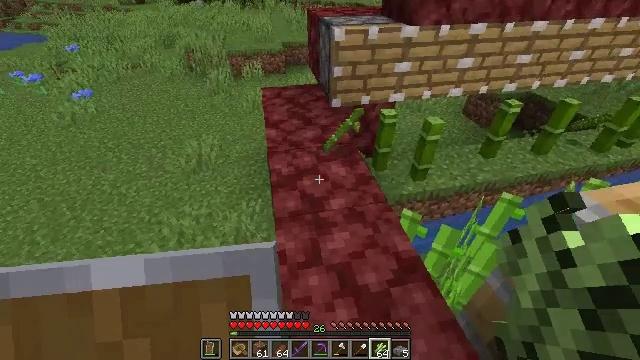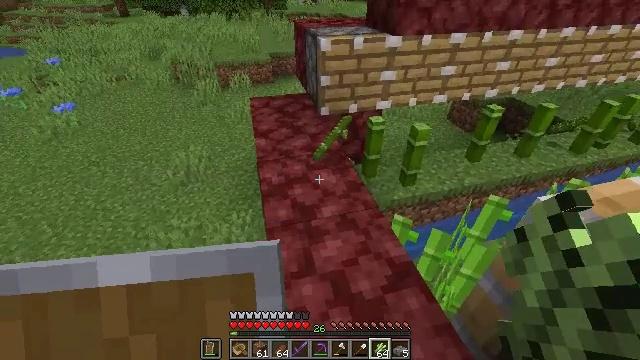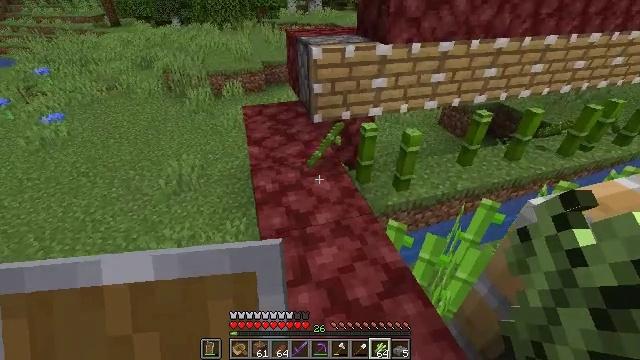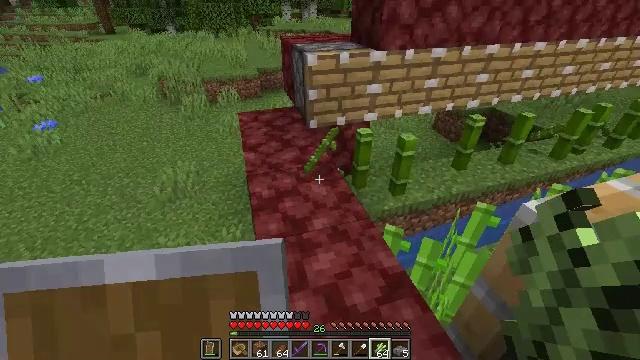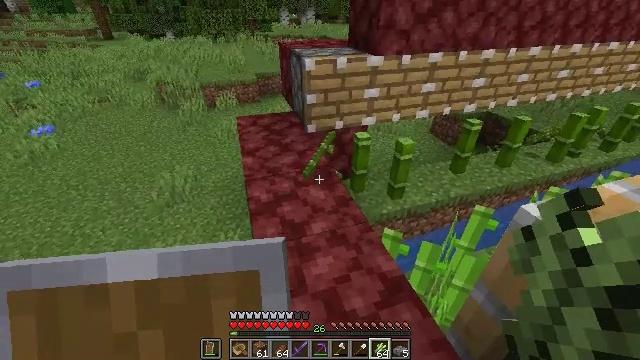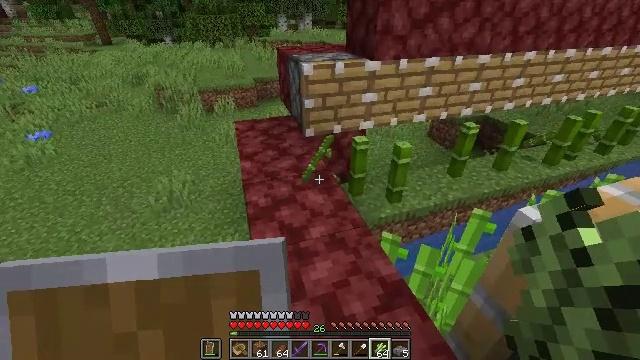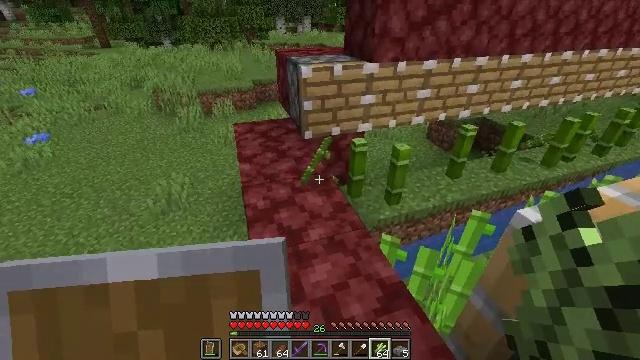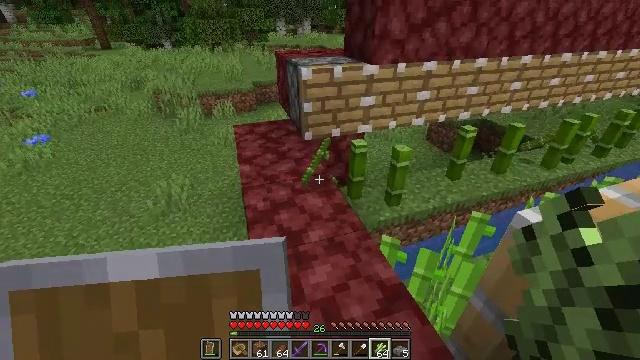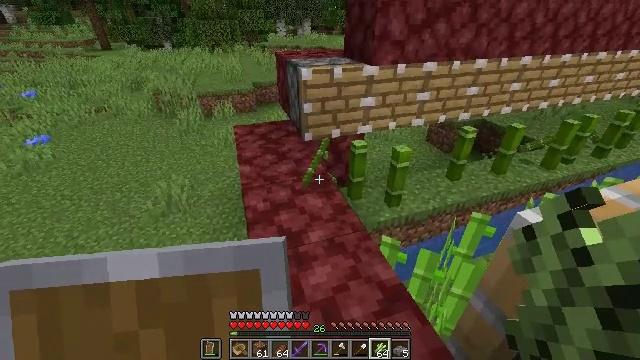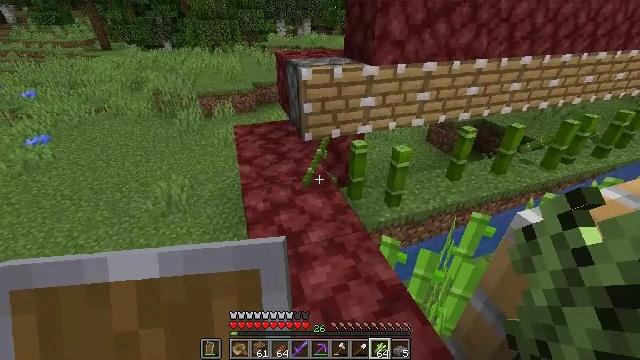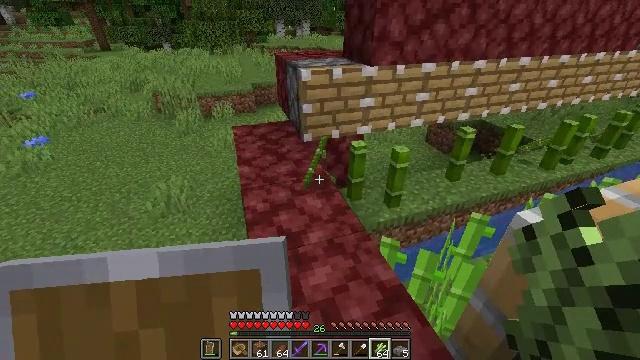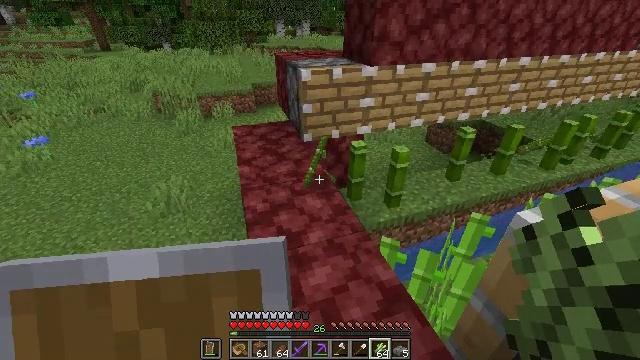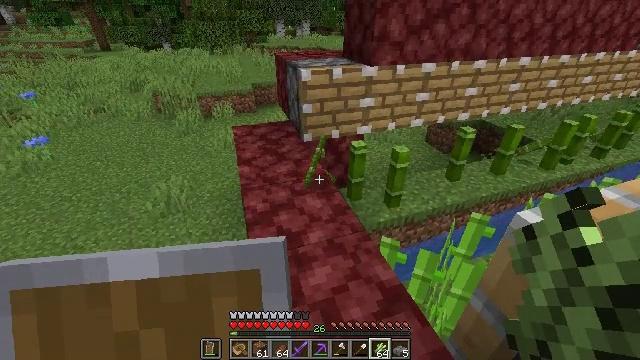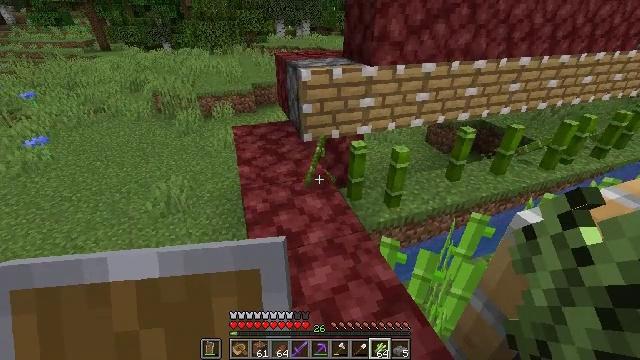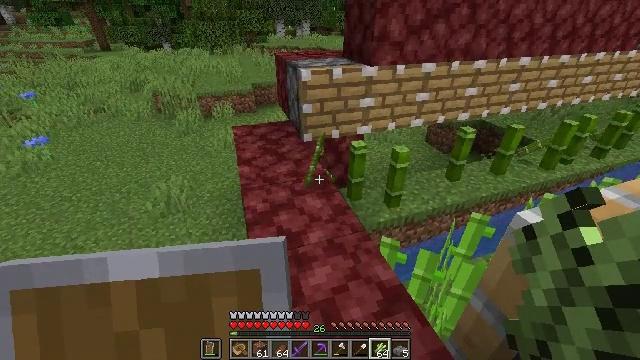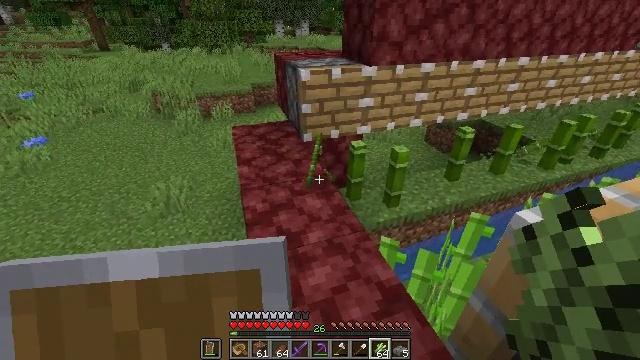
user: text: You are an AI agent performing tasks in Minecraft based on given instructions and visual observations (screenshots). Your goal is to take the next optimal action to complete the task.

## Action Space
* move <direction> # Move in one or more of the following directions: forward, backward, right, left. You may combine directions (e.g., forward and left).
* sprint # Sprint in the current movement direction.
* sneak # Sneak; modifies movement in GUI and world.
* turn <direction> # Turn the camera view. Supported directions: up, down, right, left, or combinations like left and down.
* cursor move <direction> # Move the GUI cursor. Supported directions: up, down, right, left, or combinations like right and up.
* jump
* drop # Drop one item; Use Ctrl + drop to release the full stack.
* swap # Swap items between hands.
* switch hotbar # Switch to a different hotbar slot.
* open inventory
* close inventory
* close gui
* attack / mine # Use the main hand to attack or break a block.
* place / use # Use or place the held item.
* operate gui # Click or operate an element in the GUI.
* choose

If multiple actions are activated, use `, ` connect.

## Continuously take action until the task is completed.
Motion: motion action
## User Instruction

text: Drop a bamboo.
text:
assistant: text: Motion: turn right and up
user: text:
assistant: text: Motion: turn right and up
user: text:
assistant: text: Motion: turn right and up
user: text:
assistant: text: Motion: no_op
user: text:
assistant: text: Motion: no_op
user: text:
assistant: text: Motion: no_op
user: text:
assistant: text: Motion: no_op
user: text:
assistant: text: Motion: no_op
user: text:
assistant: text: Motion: no_op
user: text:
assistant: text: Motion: no_op
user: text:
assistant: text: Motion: no_op
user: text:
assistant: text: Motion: no_op
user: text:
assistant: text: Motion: no_op
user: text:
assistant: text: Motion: no_op
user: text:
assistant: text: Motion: no_op
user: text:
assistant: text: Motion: no_op
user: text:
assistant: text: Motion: no_op
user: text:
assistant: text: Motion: turn right
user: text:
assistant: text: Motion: turn right
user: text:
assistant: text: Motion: turn right
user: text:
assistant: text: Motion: turn right
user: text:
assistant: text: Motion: turn left and up
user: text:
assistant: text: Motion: turn left and up
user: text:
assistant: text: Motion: no_op
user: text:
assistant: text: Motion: no_op
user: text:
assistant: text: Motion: no_op
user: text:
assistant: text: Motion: no_op
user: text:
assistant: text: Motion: no_op
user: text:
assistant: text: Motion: turn down
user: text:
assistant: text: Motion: no_op